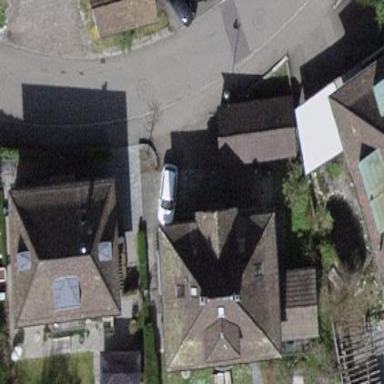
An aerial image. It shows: Simple and straightforward house.